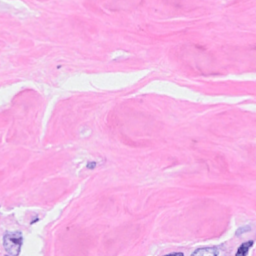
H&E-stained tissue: Breast